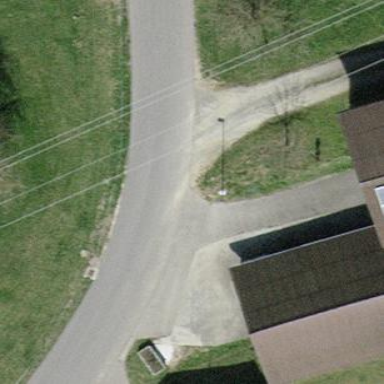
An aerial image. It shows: Part of building.